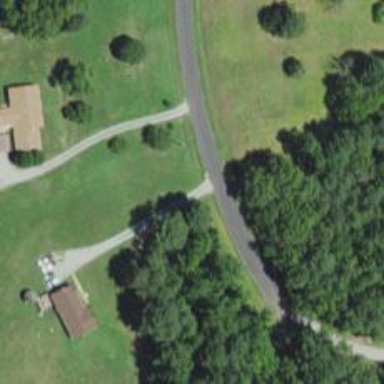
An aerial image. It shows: Driveway.